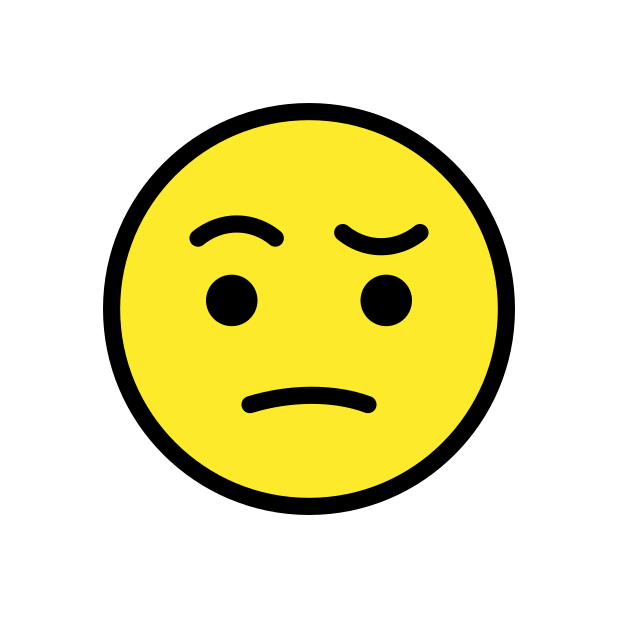
face with raised eyebrow